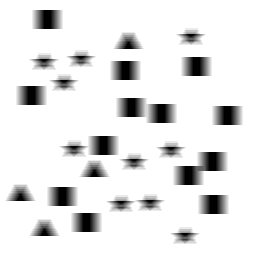
Squares: 13
Triangles: 4
Stars: 10
Total shapes: 27